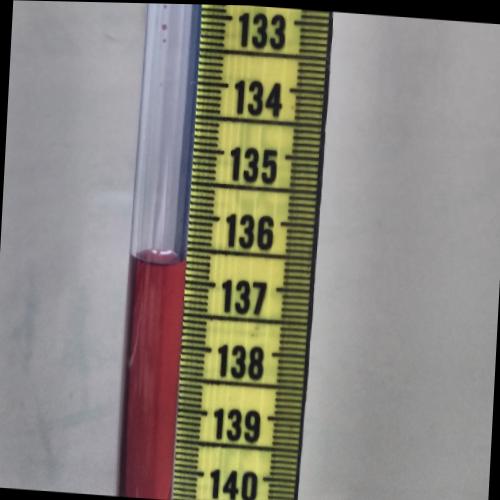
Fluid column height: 136.7 cm